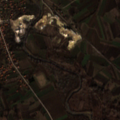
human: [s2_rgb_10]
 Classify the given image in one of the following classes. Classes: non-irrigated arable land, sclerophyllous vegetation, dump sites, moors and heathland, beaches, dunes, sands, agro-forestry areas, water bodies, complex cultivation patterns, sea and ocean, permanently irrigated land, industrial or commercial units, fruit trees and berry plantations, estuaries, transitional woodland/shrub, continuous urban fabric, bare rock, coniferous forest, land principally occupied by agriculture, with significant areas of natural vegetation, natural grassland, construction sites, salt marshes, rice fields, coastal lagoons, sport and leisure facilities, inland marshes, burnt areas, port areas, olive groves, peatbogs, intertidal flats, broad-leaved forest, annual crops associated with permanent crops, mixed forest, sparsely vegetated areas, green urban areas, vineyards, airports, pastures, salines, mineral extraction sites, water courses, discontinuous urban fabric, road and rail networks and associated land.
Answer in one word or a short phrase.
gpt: discontinuous urban fabric, non-irrigated arable land, complex cultivation patterns, land principally occupied by agriculture, with significant areas of natural vegetation